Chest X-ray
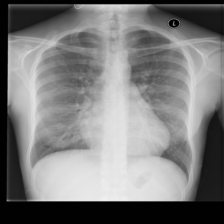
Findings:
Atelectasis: negative
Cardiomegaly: negative
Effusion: negative
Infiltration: negative
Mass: negative
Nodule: negative
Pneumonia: negative
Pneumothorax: negative
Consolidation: negative
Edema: negative
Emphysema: negative
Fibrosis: negative
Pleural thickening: negative
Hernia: negative